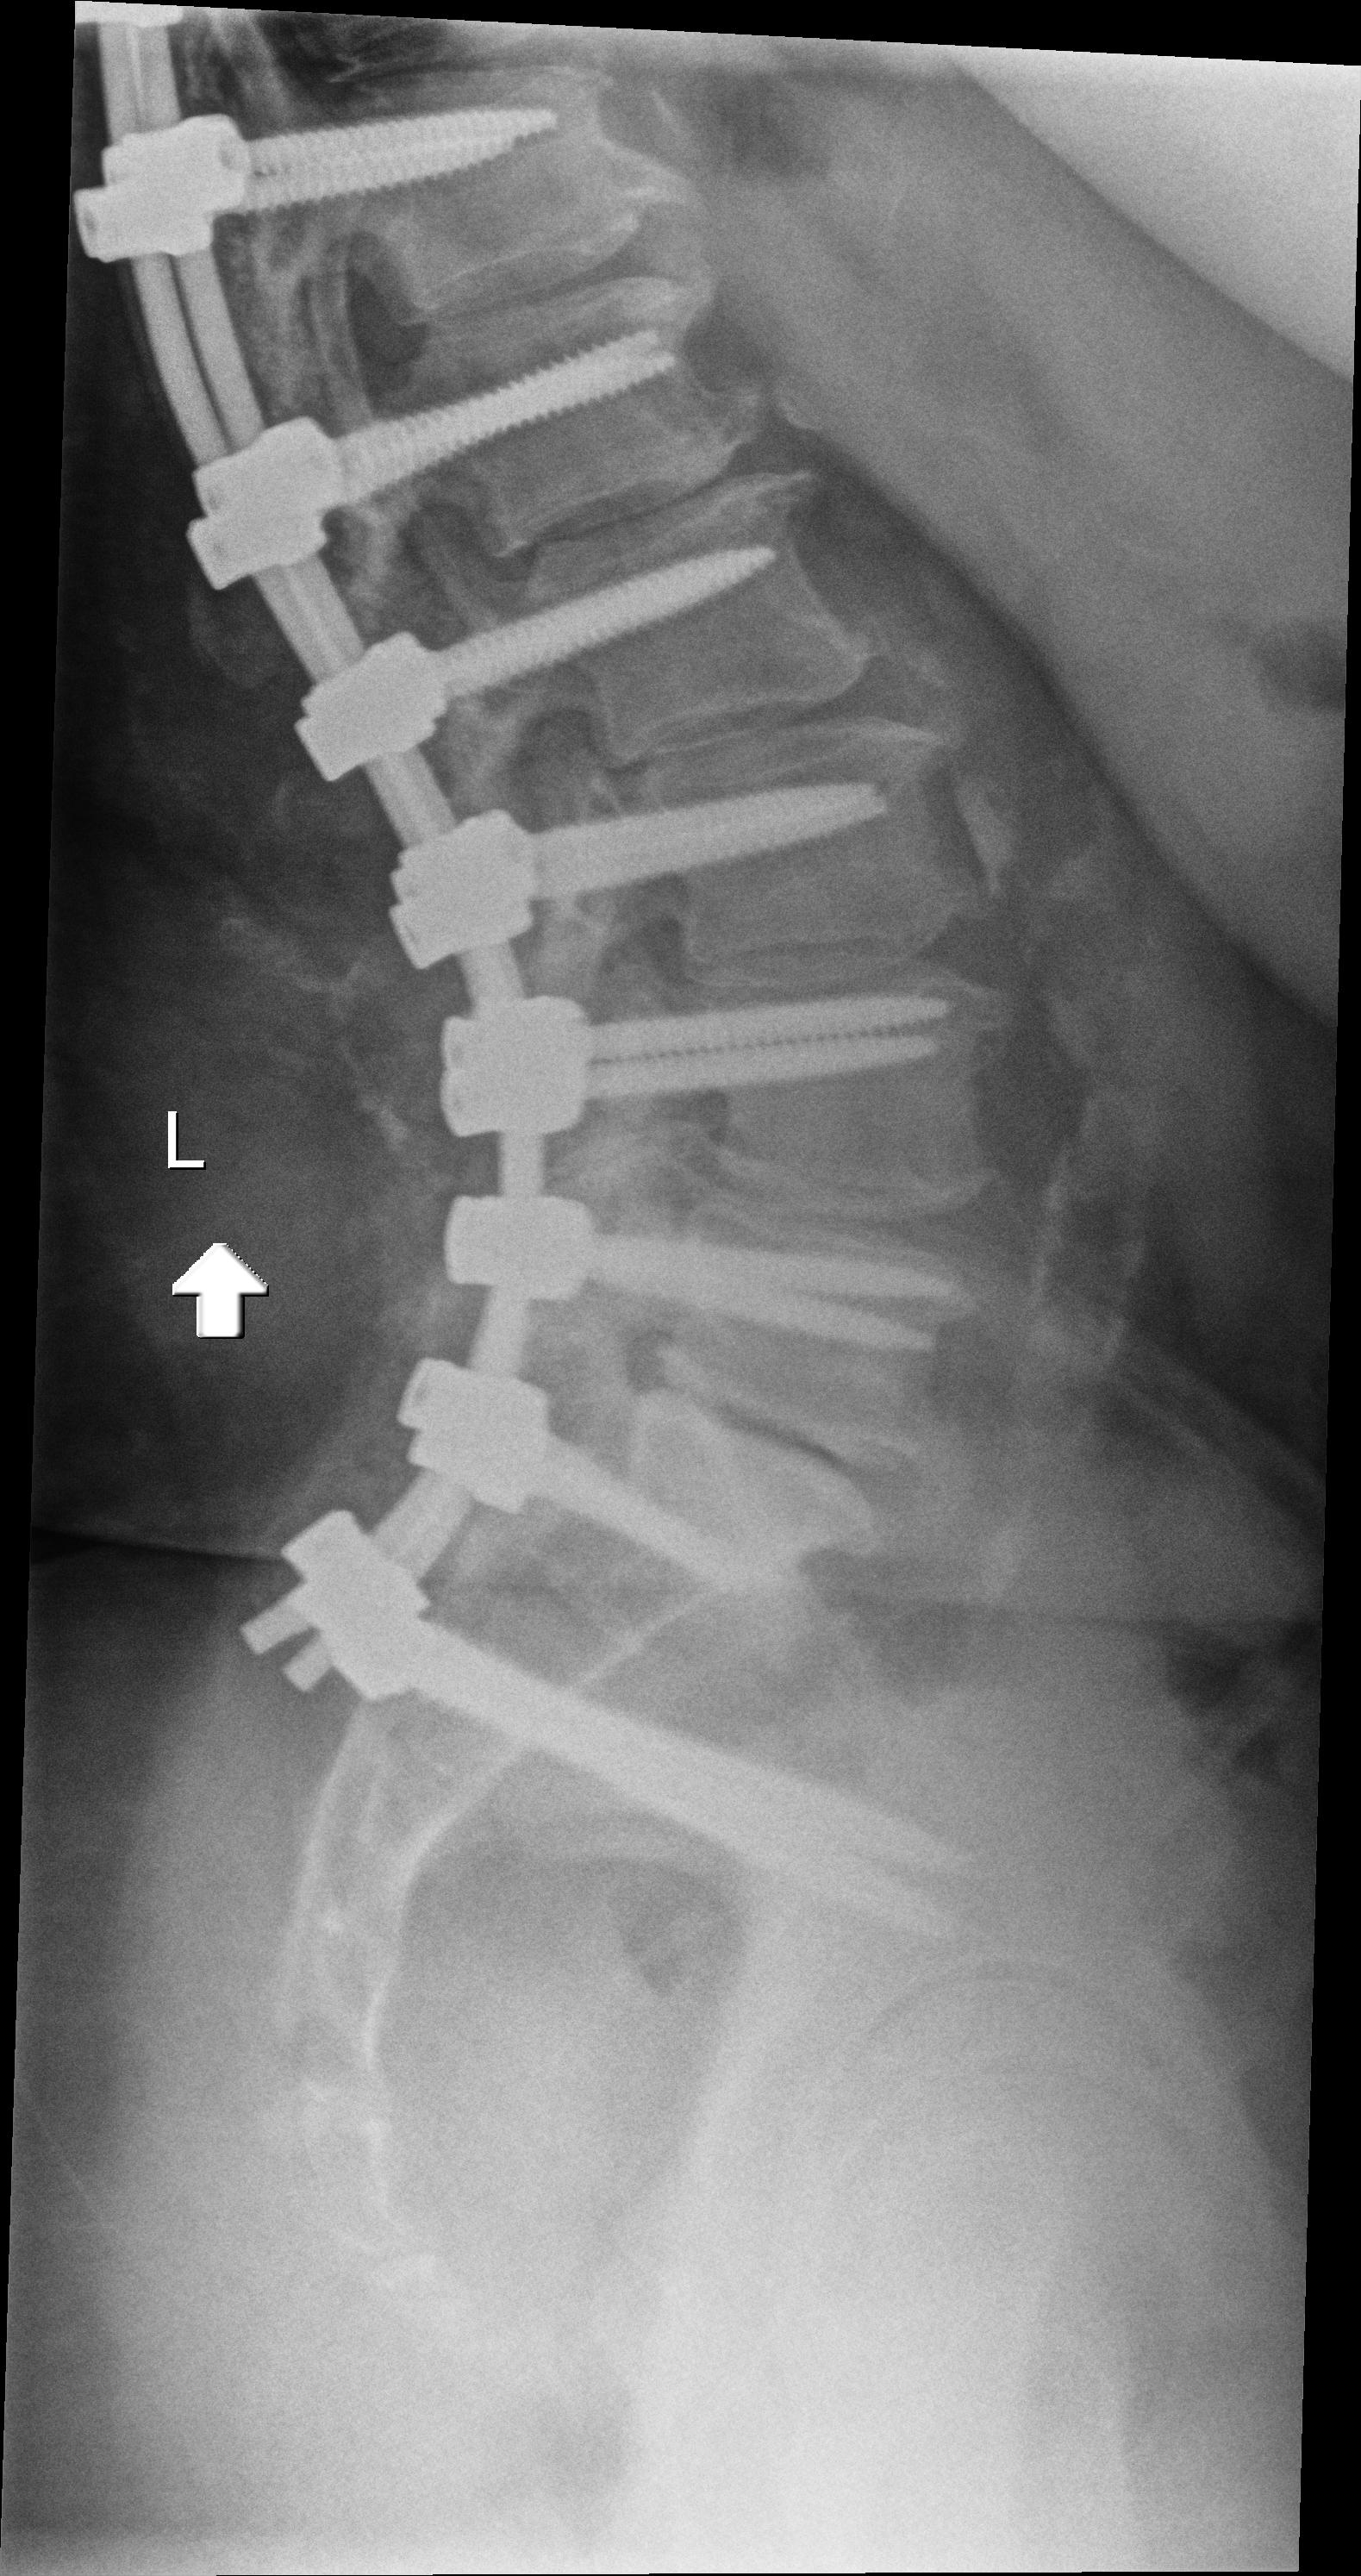
View: LATERAL
Implant manufacturer: Styker everest (K2M)